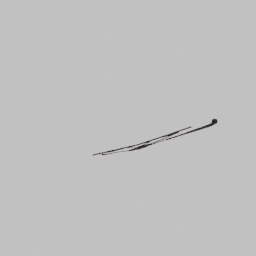
Label: mechanical